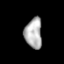
Tissue: prostate
Cell type: T cells
Senescence score: 0.875
Nuclear area (px): 511
Mean DAPI intensity: 176.736